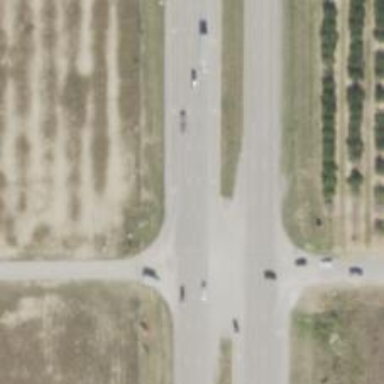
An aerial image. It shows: Asphalt road classified as trunk highway.